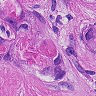
Metastatic tissue present: yes